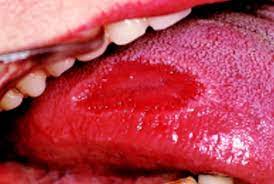
Condition: Mouth Ulcer